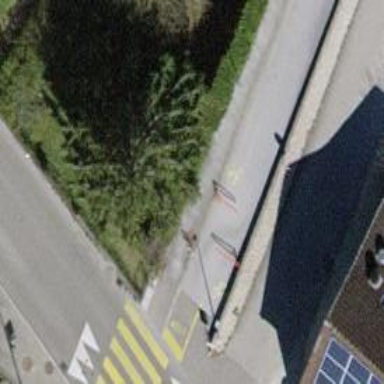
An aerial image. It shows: Asphalt cycleway with asphalt footway.